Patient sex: F
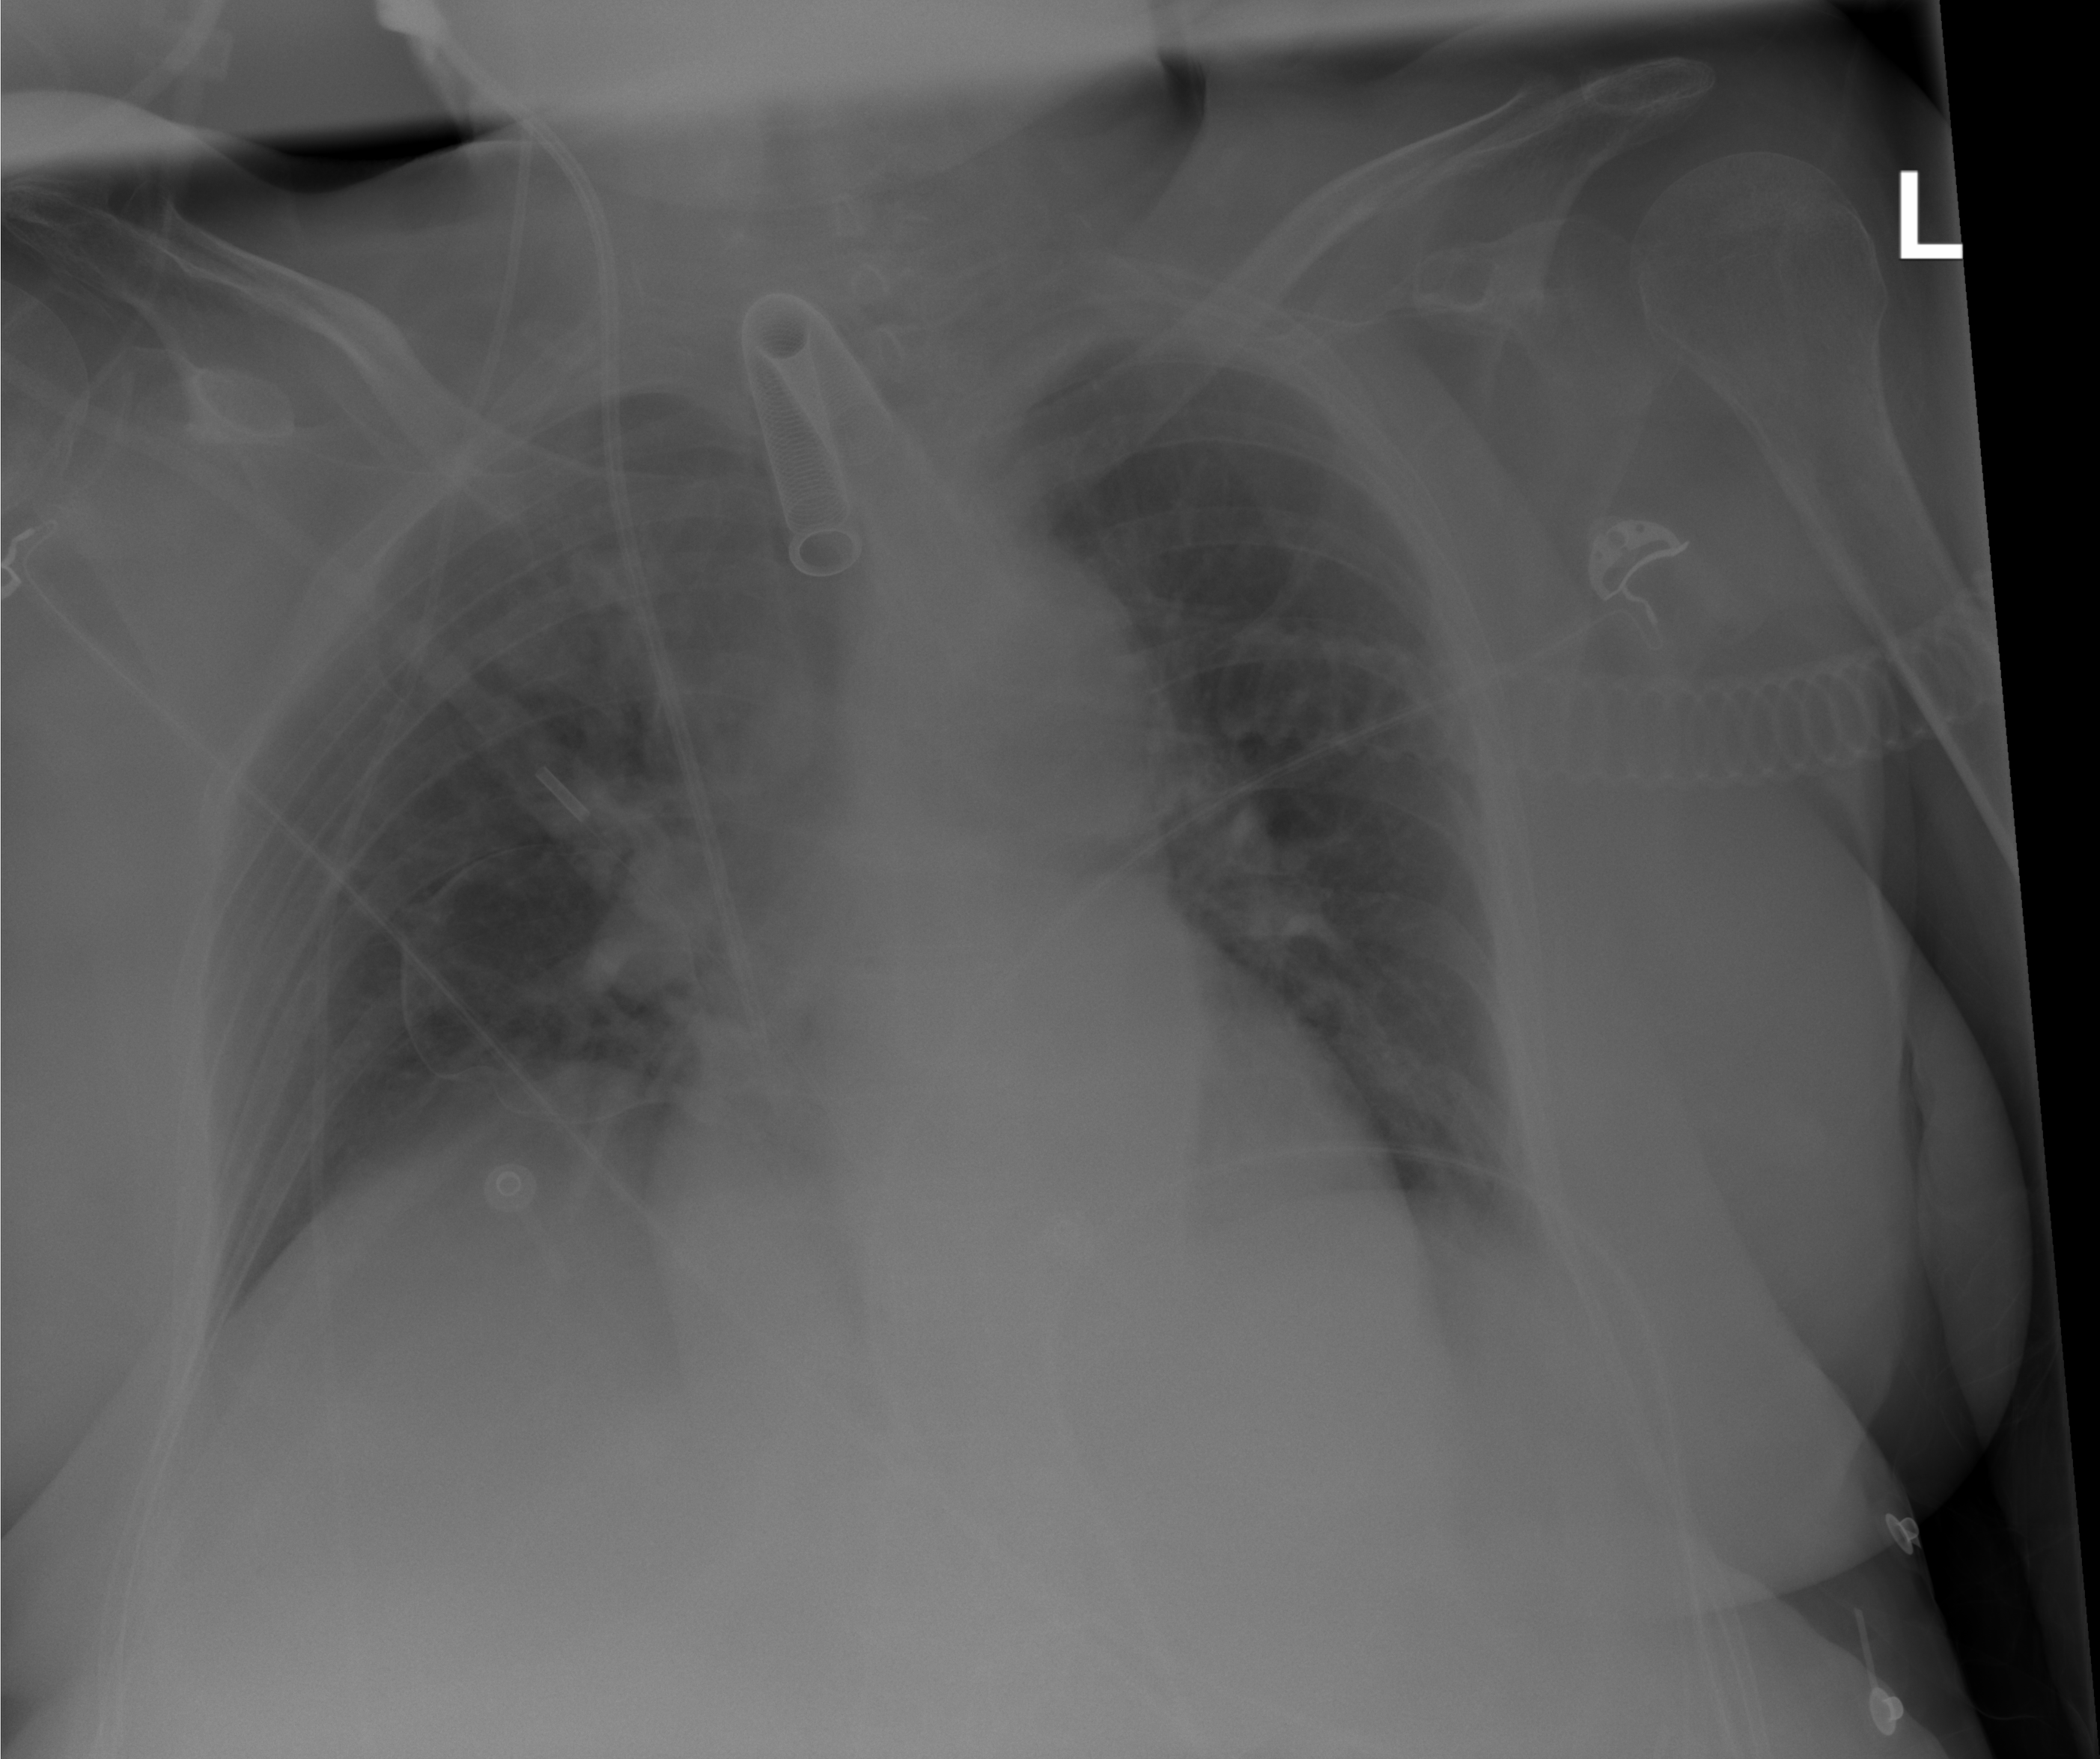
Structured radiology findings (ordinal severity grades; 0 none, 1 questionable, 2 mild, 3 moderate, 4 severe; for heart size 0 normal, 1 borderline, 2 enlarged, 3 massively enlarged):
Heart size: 2
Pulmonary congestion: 0
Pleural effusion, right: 0
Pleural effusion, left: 0
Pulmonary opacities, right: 1
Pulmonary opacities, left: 0
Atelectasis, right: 2
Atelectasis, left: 2